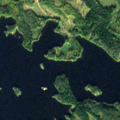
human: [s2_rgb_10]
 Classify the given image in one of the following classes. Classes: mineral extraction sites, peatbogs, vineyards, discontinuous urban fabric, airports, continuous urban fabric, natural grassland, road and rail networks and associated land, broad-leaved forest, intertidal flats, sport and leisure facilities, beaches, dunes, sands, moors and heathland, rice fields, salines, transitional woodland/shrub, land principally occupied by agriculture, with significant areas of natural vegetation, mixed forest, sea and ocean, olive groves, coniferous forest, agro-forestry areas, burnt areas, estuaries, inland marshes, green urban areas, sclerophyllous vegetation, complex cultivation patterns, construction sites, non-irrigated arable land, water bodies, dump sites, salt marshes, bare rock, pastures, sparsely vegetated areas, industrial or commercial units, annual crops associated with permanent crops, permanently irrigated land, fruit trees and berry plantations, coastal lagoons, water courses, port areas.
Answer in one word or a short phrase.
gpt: coniferous forest, mixed forest, water bodies